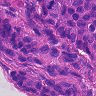
Metastatic tissue present: yes